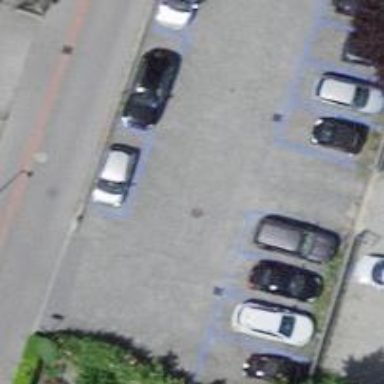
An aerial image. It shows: Parking area with asphalt surface.